Question: My .jrxml file contains 2 text and one param

Following is my java code for jasper report, When i run the code it creates pdf file but it is always empty any help ?
'''
public class TestReport {
public static void runReport(String reportFile) {
try{
Map parameters = new HashMap();
parameters.put("my_var", "Address Report");
JasperDesign jasperDesign = JRXmlLoader.load(reportFile);
JasperReport jasperReport = JasperCompileManager.compileReport(jasperDesign);
JasperPrint jsp = JasperFillManager.fillReport(jasperReport, parameters);
JasperExportManager.exportReportToPdfFile(jsp, "/home/ireports/test1.pdf");
}catch(Exception ex) {
String connectMsg = "Could not create the report " + ex.getMessage() + " " + ex.getLocalizedMessage();
System.out.println(connectMsg);
}
}
public static void main(String args[]){
runReport("/home/ireports/report1.jrxml");
}
}
'''
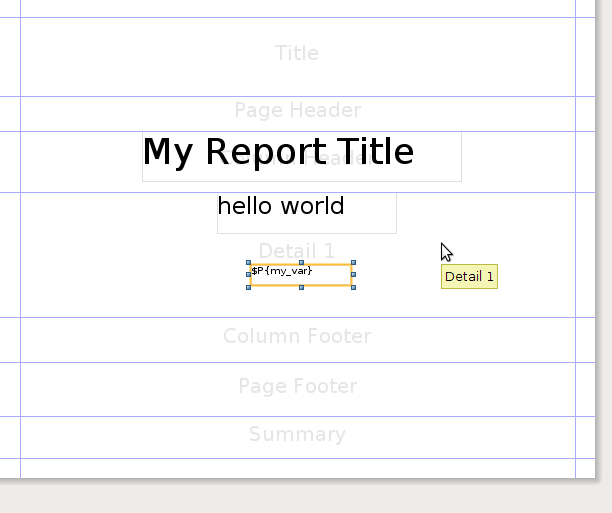
Answer: Try with this snippet. It will work ,Here fileName would be the '.jasper' file compiled version of '.jrxml'
'''
try {
JasperPrint print = JasperFillManager.fillReport(
fileName,
hm,
new JREmptyDataSource());
JRExporter exporter =
new net.sf.jasperreports.engine.export.JRPdfExporter();
exporter.setParameter(
JRExporterParameter.OUTPUT_FILE_NAME,
outFileName);
exporter.setParameter(
JRExporterParameter.JASPER_PRINT, print);
JasperExportManager.exportReportToPdfFile(print, outFileName);
print = null;
exporter = null;
//JasperViewer.viewReport(print,false);
} catch (Exception e) {
e.printStackTrace();
}
'''